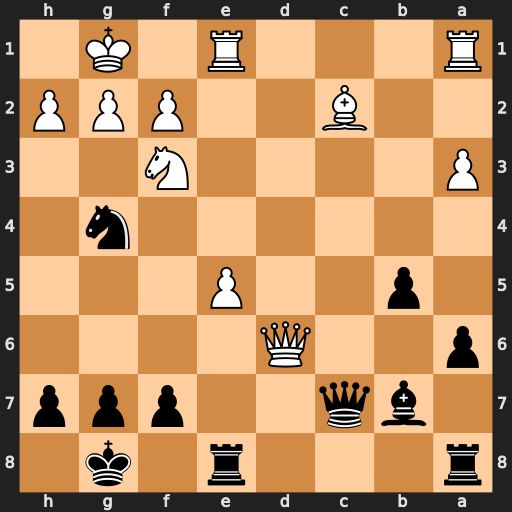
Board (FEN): r3r1k1/1bq2ppp/p2Q4/1p2P3/6n1/P4N2/2B2PPP/R3R1K1
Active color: b
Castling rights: -
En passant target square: -
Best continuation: Qxc2